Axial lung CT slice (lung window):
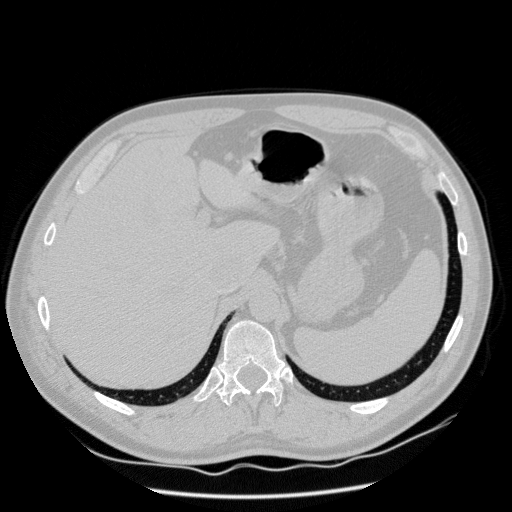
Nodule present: no